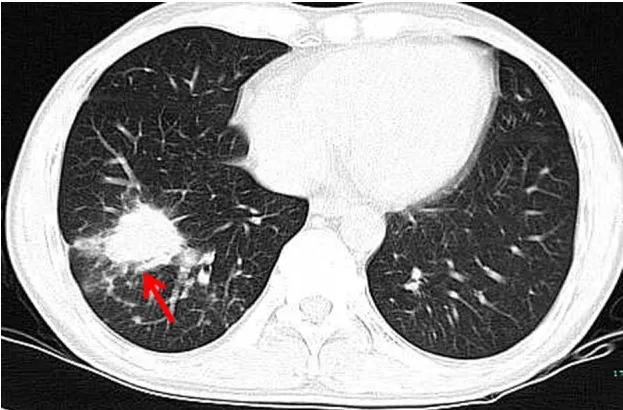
A chest CT scan revealing a mass measuring 3.7 x 3.0 cm in size in the right lower lung (red arrow).
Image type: radiology (ct)